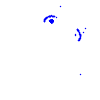
Particle: kaon